Question: Using Google's example code for detecting a user's location, I setup a basic page that detects a user's location on a map. I also setup a separate page that drops a marker on a map at a specific coordinate. I want to combine these functions into one script. That is, I want to drop a marker on the map at the location detected, but I can't seem to get it to work. My code detects the user's location, but doesn't drop a marker. I'm sure it's something simple, but I'm not familiar with Javascript, so I'm having trouble resolving the problem.
Below is Google's example code. What would I need to add to display the marker at initialLocation? I tried adding the following code:
'''
var marker = new google.maps.Marker({
position: initialLocation,
map: map,
title: "You are here"
});
'''

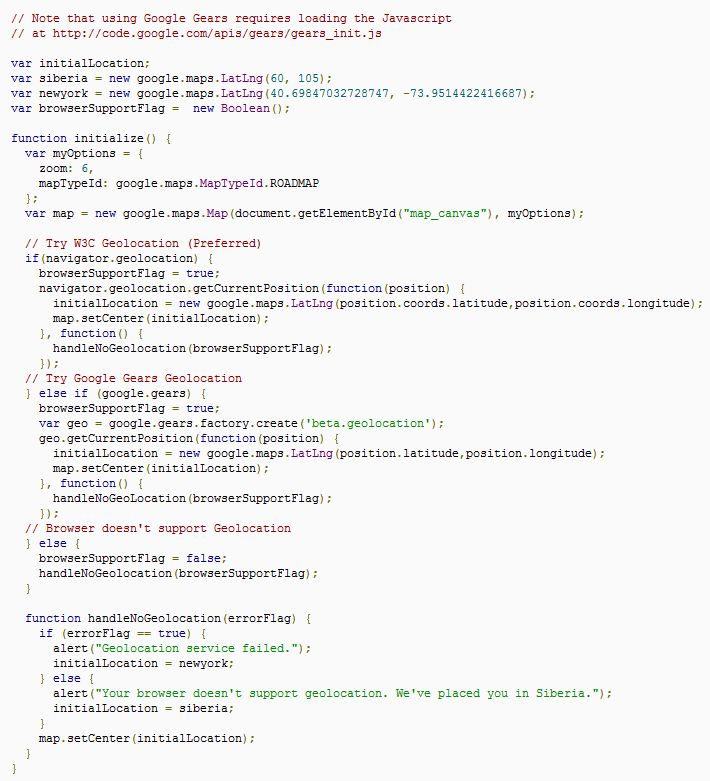
Answer: Try calling <URL> after you've created the marker:
'''
var marker = new google.maps.Marker({
position: initialLocation,
map: map,
title: "You are here"
});
marker.setMap(map);
'''